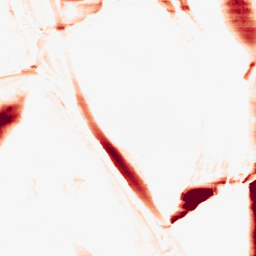
Category: morphological
Decomposition family: morphological_ellipse
Decomposition parameters: operation: opening
width: 5
height: 50
Upsampling method: sinc_hamming
Upsampling parameters: scale: 2
kernel_size: 4
Upsampling scale: 2